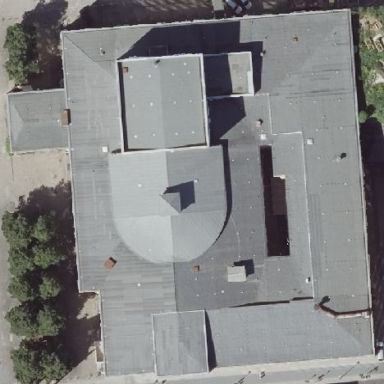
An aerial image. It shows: Theatre building.